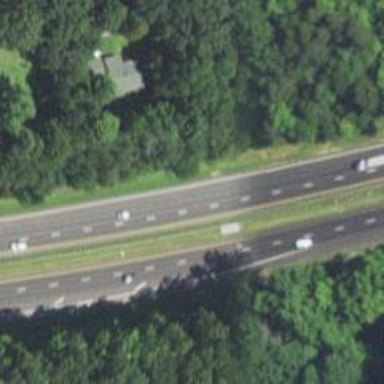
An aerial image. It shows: Asphalt motorway.